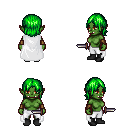
a pixel art fantasy rpg character, female body template, orc, green skin, white cape, white pants, green long bangs hairstyle, cloth bracers, black shoes, dagger, four views (front, back, left, right), 2x2 character sprite sheet, small pixel art, hard edges, no anti-aliasing